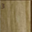
Piece: xx